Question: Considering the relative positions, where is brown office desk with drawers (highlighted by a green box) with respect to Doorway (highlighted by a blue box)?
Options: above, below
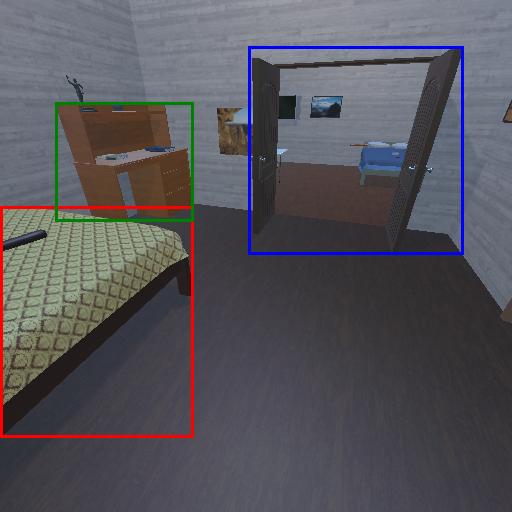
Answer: above